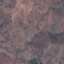
Land use / land cover class: HerbaceousVegetation